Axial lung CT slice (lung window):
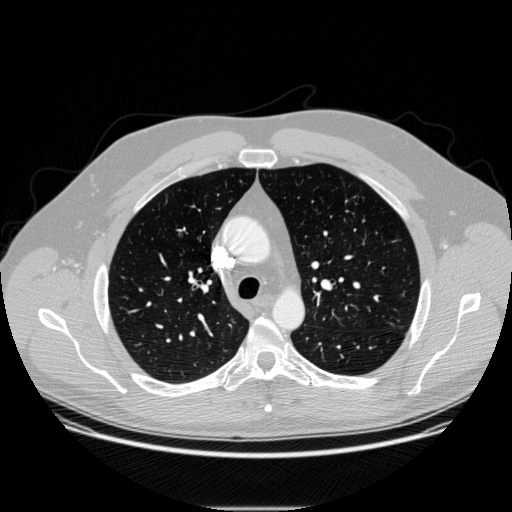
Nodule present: no